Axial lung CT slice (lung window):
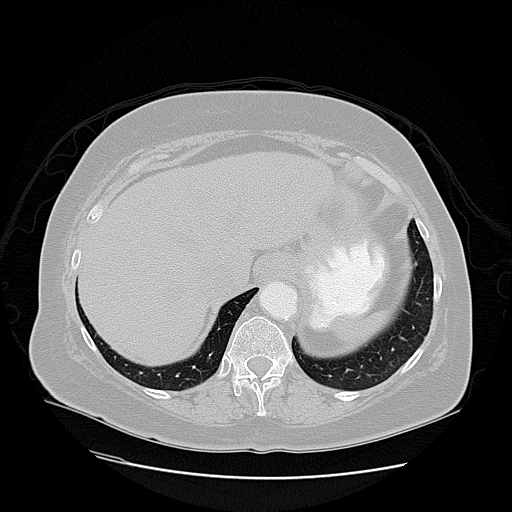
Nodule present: no